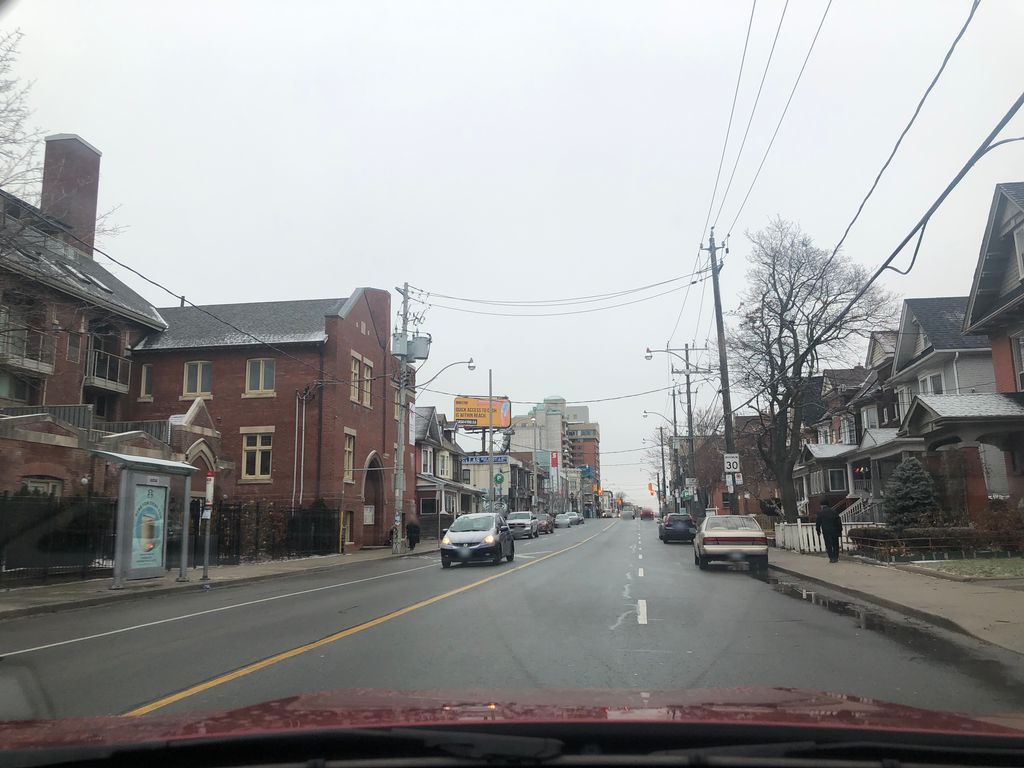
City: toronto